Question: I have a table "Attendance"
I want to find out the Employees who were absent for 3 consecutive days.Here in the table the absence date is mentioned for all employees.
The database I am using is Oracle 10G.

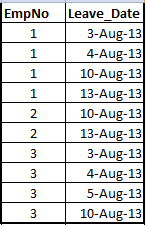
Answer: '''
SELECT DISTINCT A.EMPLOYEENAME
FROM Attendance AS A
JOIN Attendance AS B ON B.LEAVE_DATE = A.LEAVE_DATE + 1 AND B.EMPLOYEENAME = A.EMPLOYEENAME
JOIN Attendance AS C ON C.LEAVE_DATE = B.LEAVE_DATE + 1 AND C.EMPLOYEENAME = B.EMPLOYEENAME
'''
The inner joins will remove all employee who were not absent three consecutive days.